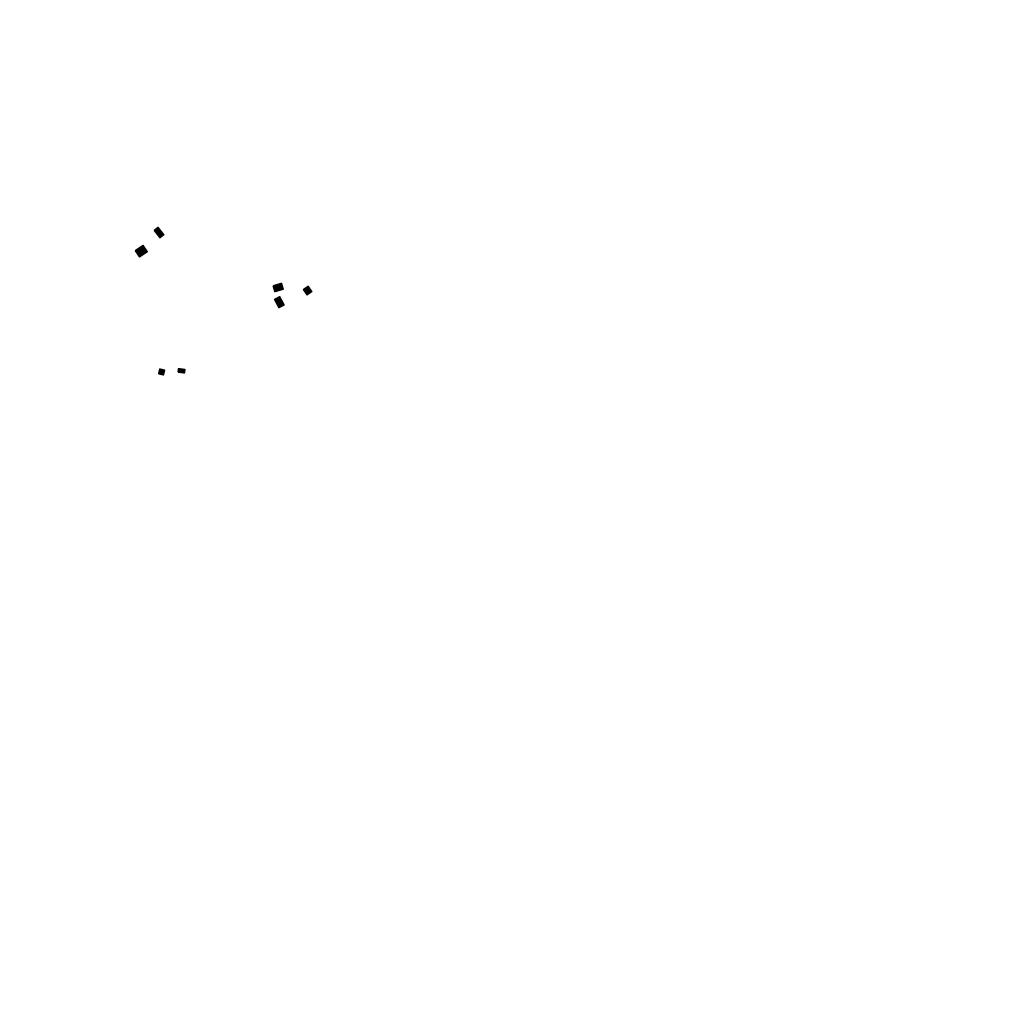
Tags: overhead vector_map, recreation, residential, individual_rise, density_2, Building, 1.0 km²